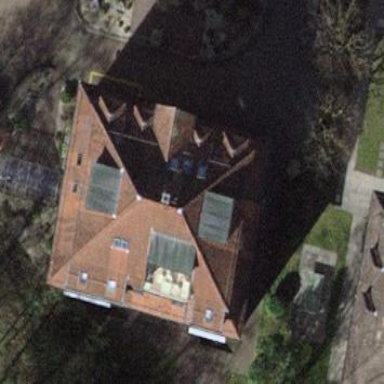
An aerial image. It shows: Building with pyramidal roof shape.